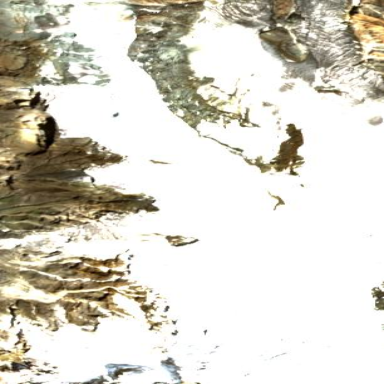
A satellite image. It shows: Majestic glacier in the distance.